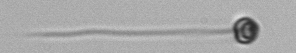
Label: flagellate